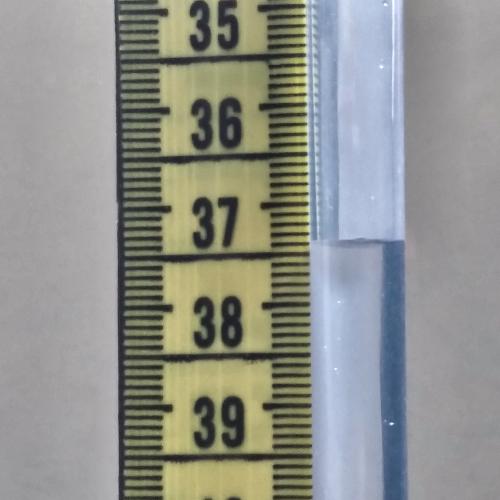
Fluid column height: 37.4 cm